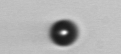
Label: bead